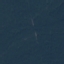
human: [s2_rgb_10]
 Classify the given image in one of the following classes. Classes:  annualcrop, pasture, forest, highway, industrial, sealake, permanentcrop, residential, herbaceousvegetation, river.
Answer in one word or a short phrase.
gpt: Forest